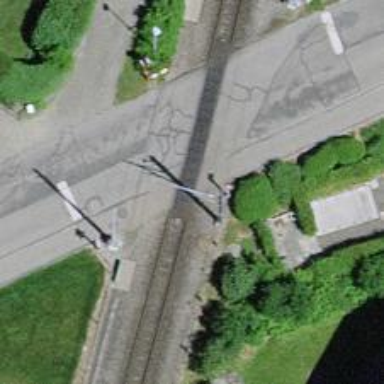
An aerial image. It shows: Crossing for the railway.